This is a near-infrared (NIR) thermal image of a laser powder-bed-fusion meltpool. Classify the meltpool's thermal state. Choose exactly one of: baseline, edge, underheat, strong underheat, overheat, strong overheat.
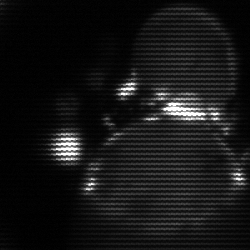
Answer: edge